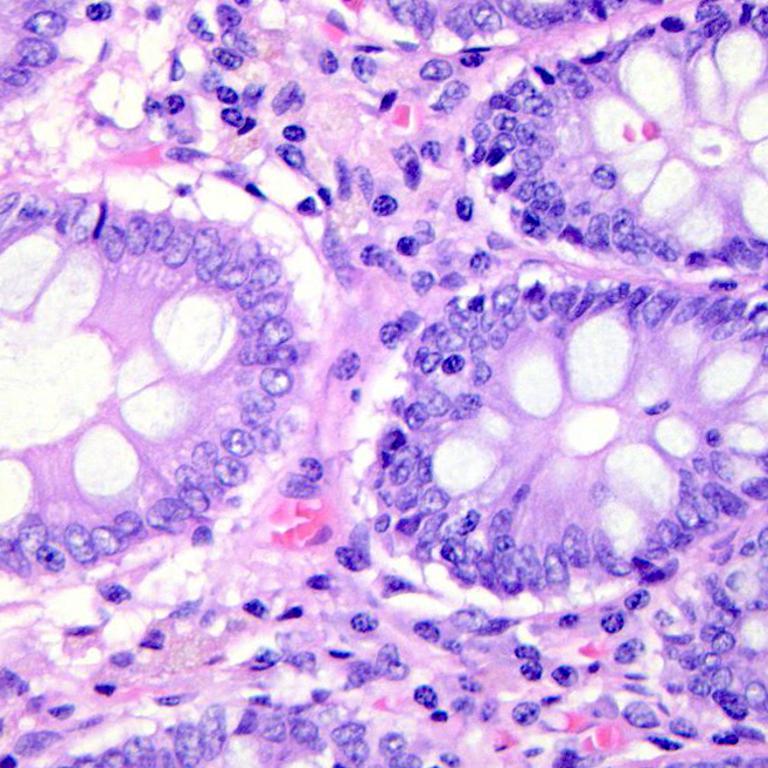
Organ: colon
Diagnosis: benign